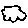
Label: cloud